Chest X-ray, AP view. Patient: 57 years old, sex F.
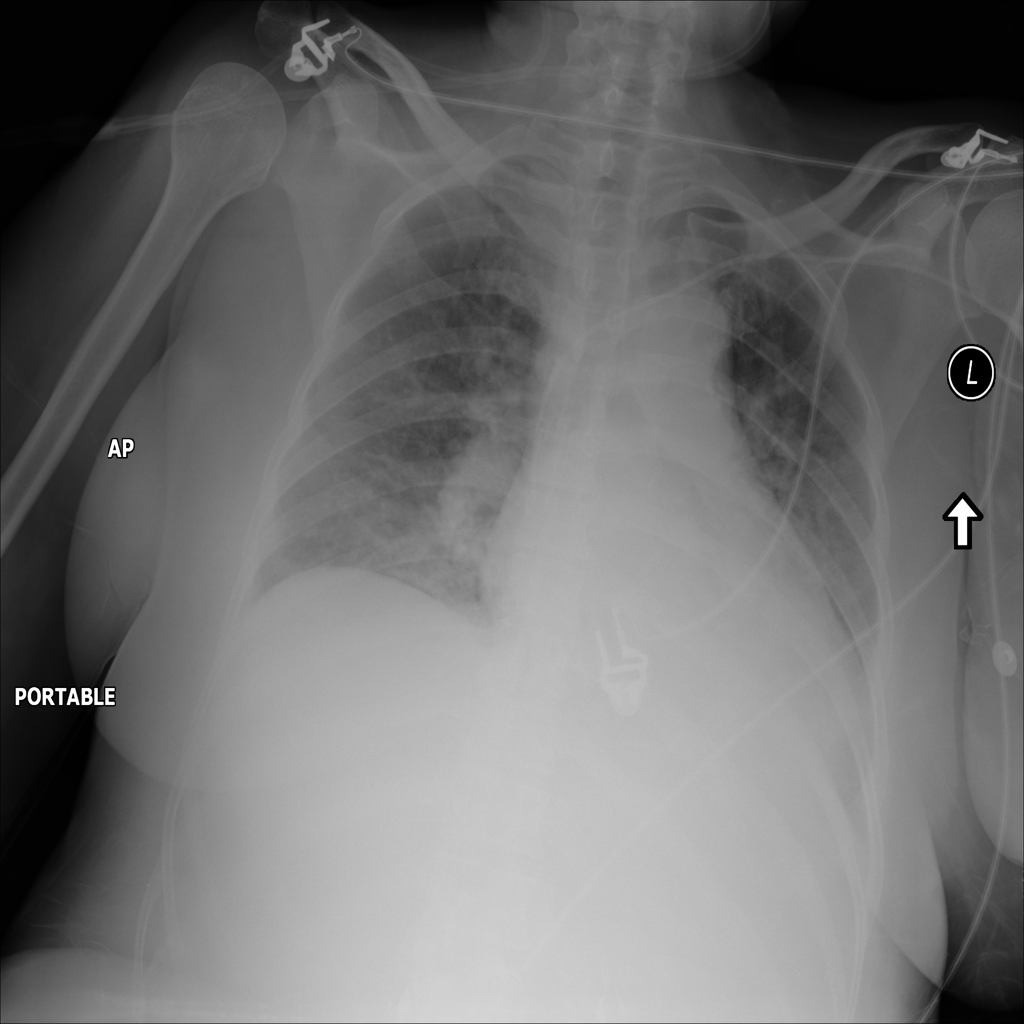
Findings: Edema, Infiltration